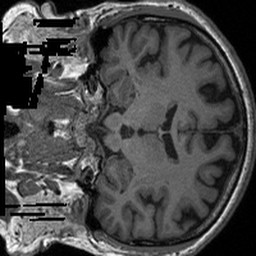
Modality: T1w
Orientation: coronal
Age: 60
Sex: male